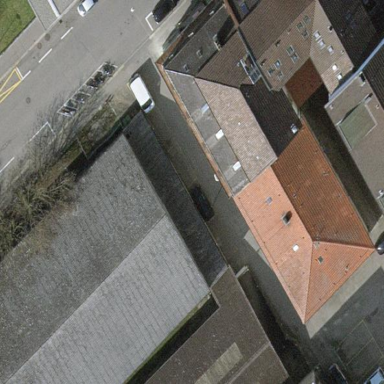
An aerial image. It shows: Black-roofed apartments building with mansard roof.